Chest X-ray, AP view. Patient: 59 years old, sex F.
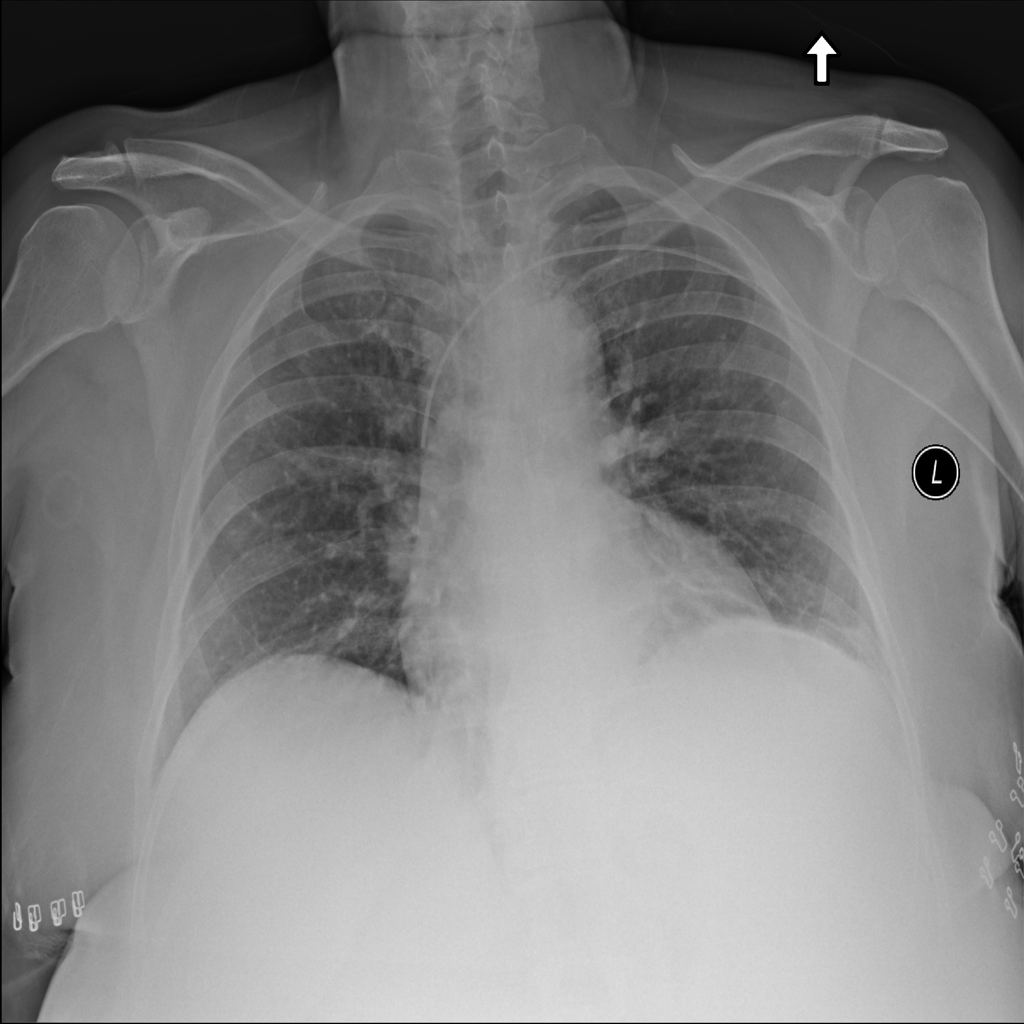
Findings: Atelectasis